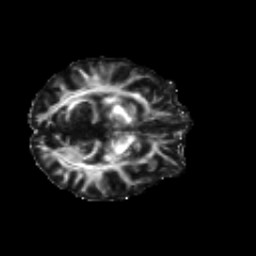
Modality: FA
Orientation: axial
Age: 25
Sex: male
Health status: healthy
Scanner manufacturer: siemens
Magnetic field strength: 3 T
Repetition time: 8.6 s
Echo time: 0.095 s